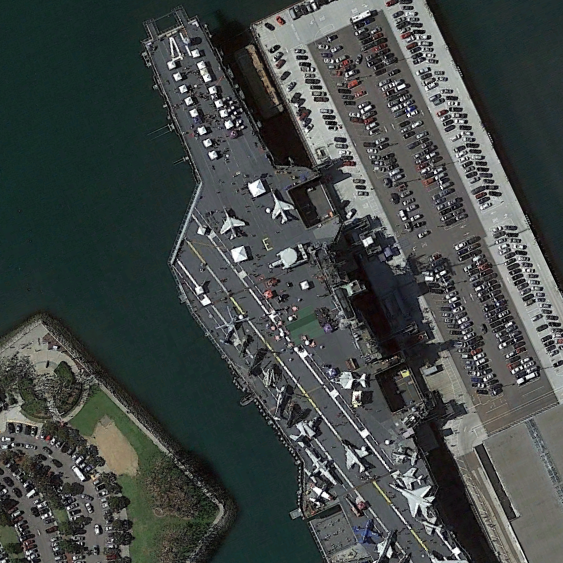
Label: aircraft_carrier